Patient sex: M
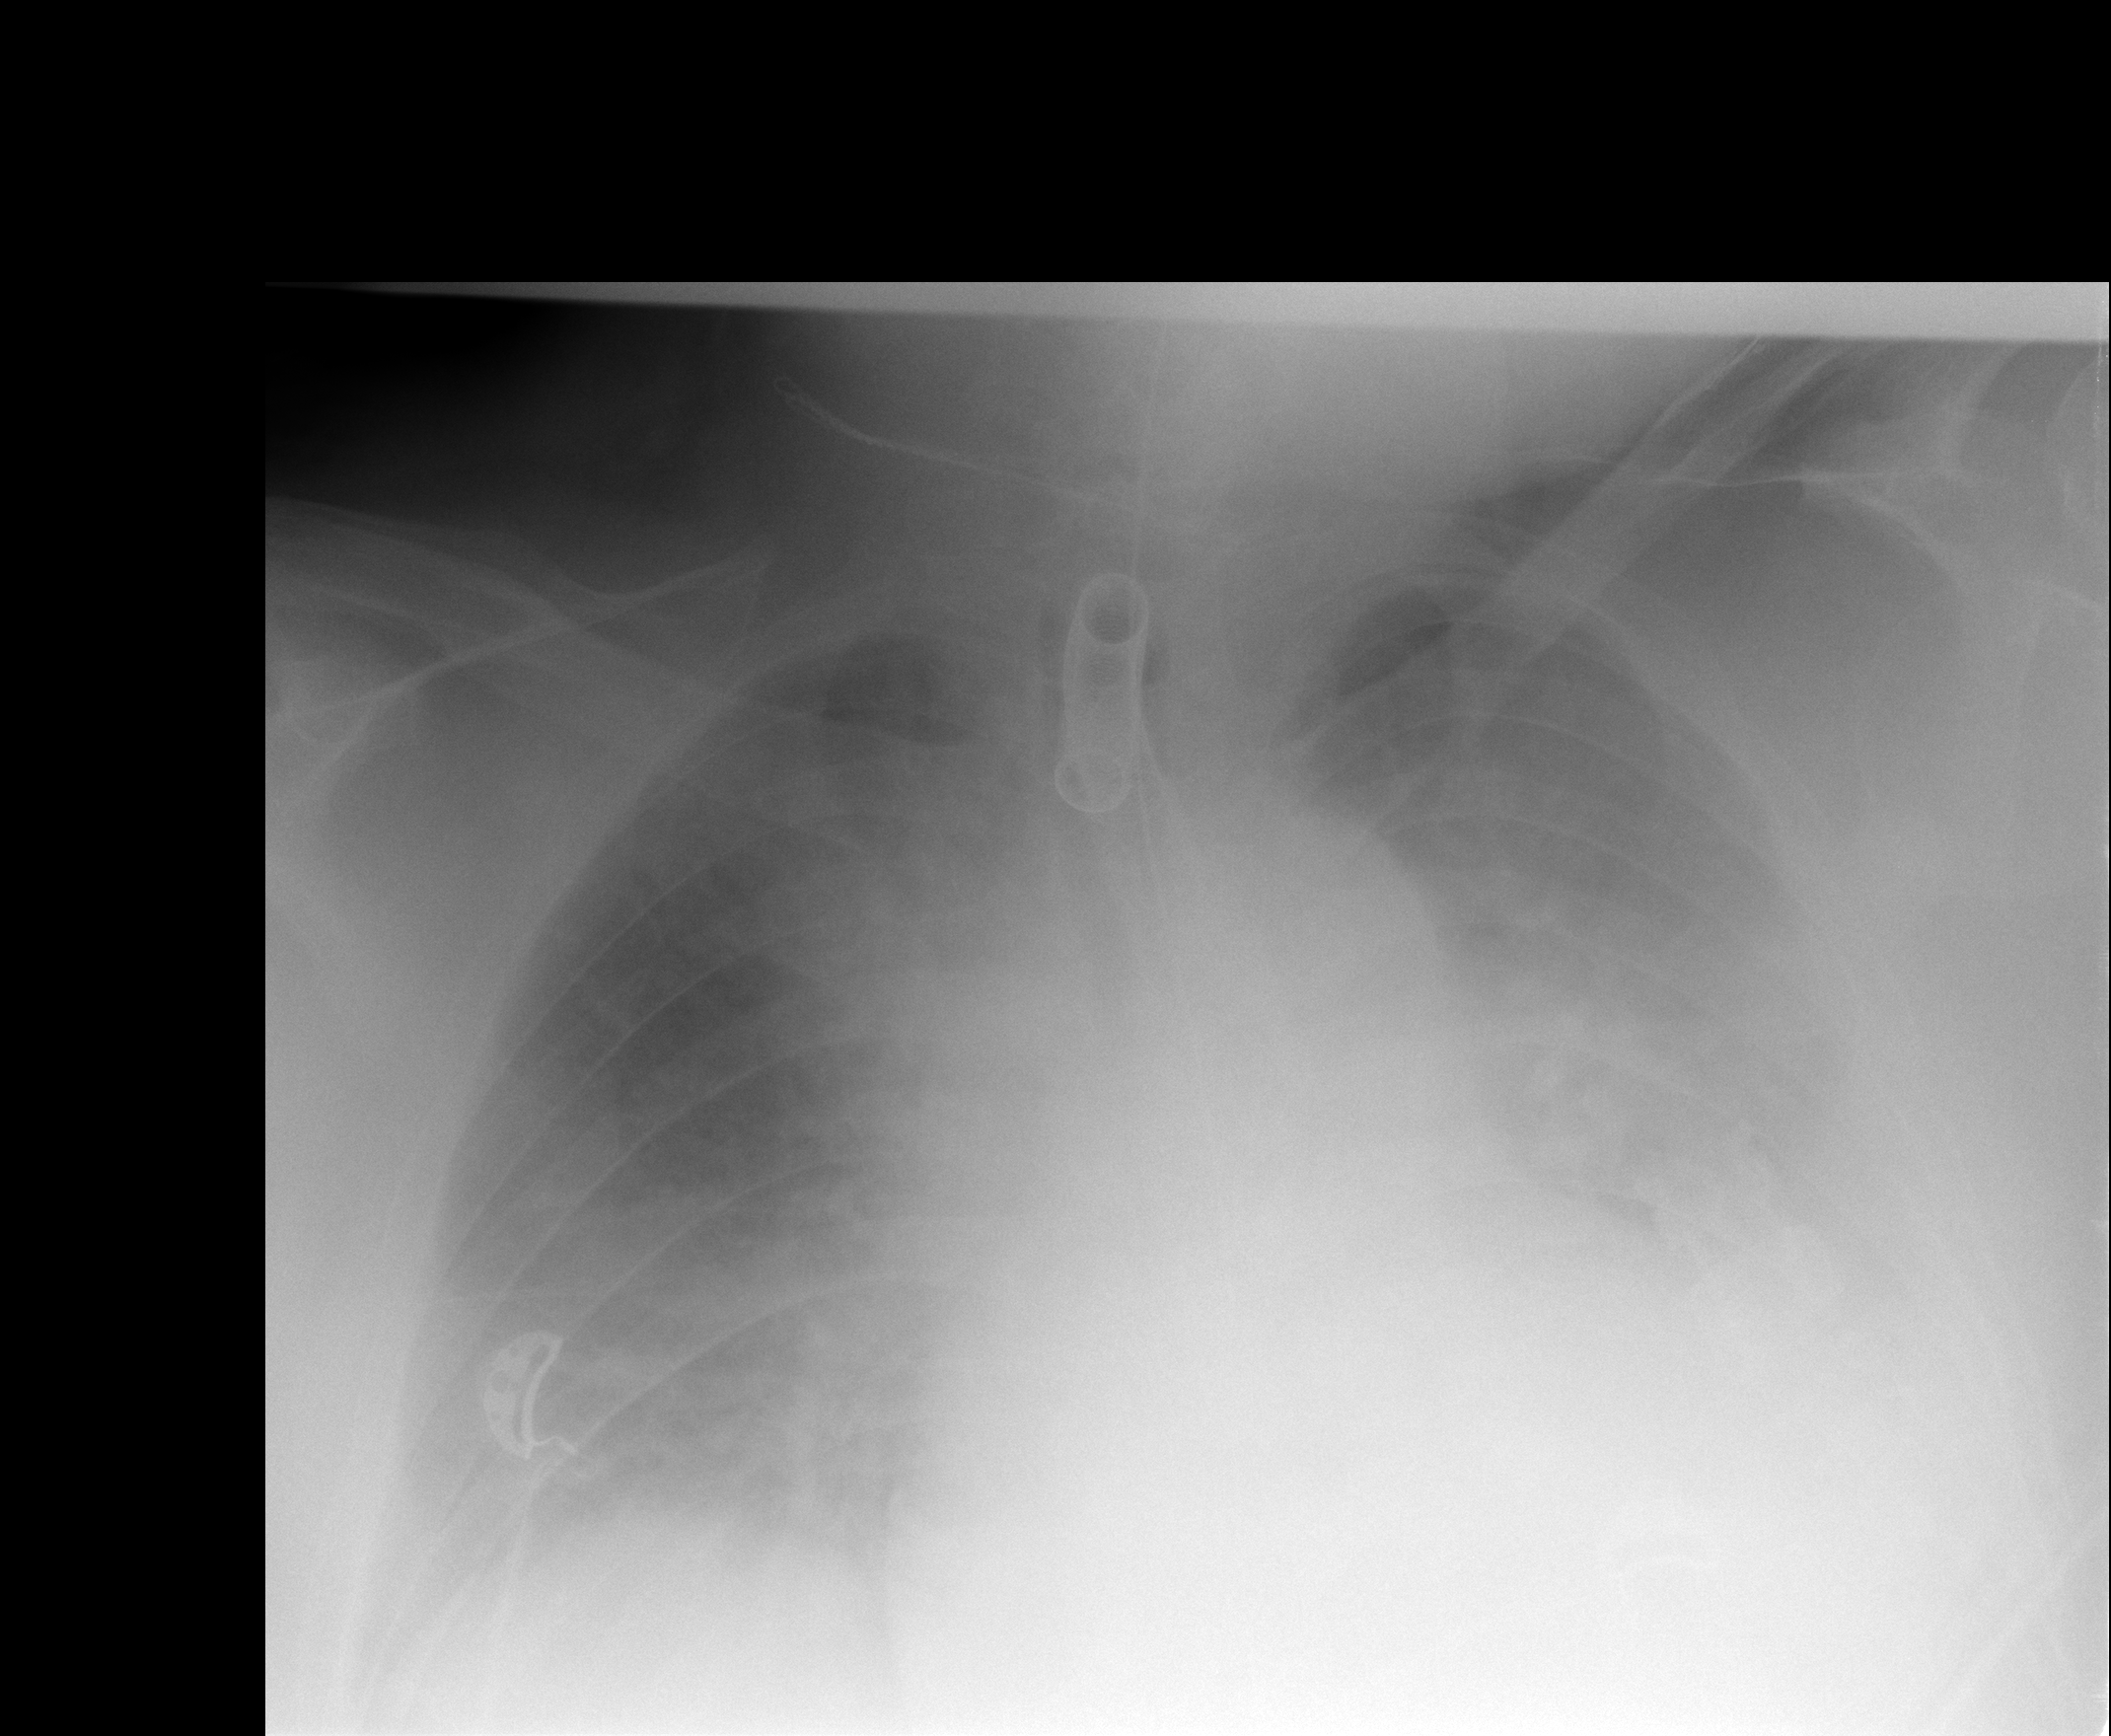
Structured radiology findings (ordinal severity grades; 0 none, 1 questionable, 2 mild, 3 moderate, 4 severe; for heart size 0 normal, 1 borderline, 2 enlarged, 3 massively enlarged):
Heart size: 1
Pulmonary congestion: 3
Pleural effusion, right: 3
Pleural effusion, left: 4
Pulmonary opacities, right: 0
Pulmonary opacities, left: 2
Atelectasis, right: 2
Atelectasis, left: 3